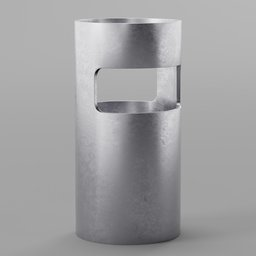
Label: tools